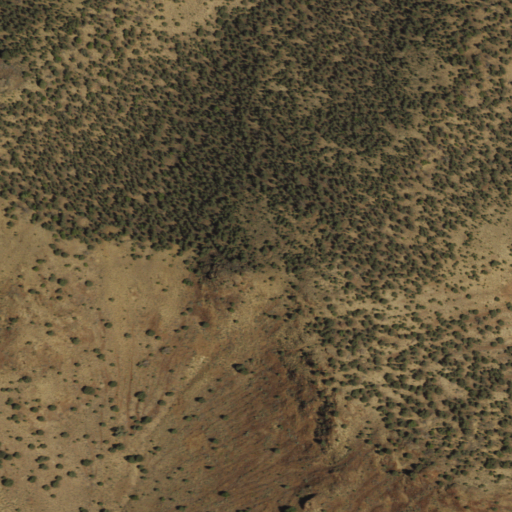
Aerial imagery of mountain in Nevada named Rocky Bluff containing evergreen forest and shrub